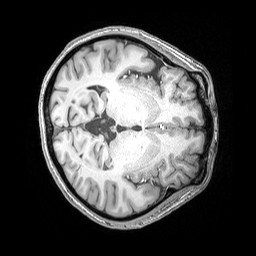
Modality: T1w
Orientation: axial
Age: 37
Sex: female
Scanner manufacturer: siemens
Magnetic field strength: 3 T
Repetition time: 2.53 s
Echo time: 0.00326 s